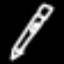
Label: pencil